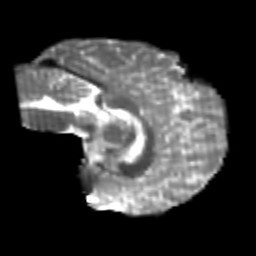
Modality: T2w
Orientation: sagittal
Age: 21
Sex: male
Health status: healthy
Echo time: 0.074 s